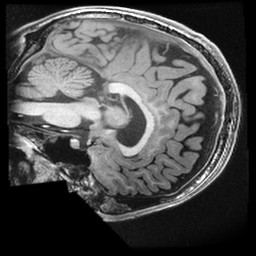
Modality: T1w
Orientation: sagittal
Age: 21
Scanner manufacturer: ge
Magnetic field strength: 3 T
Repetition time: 0.008364 s
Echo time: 0.003168 s